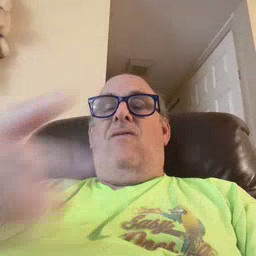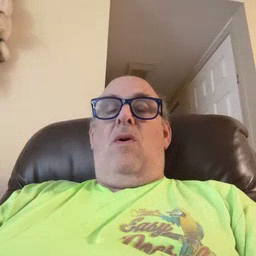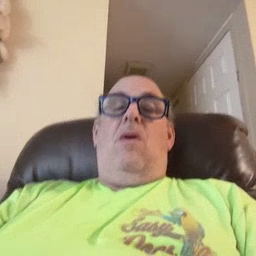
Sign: fall